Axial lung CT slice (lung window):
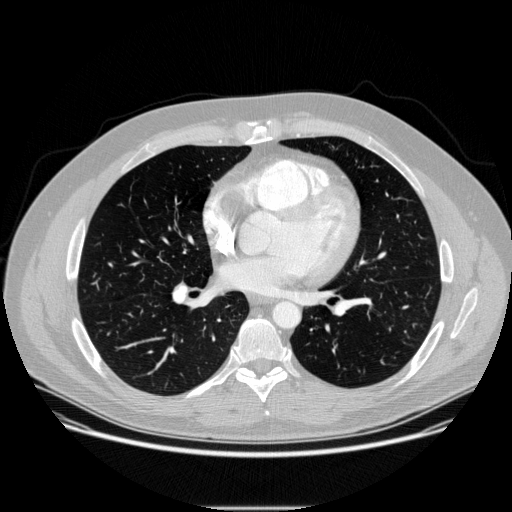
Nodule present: no